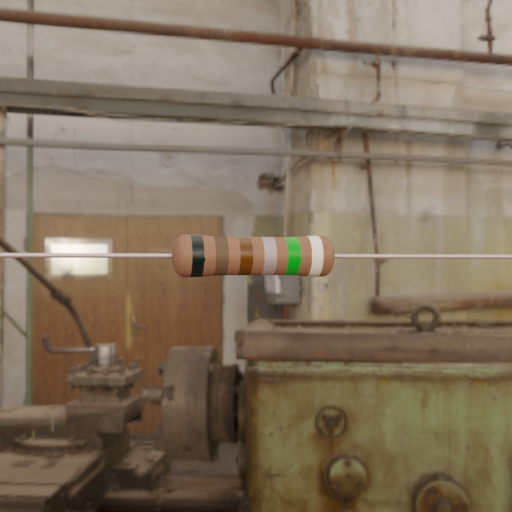
Resistor colour bands (in order): black, brown, brown, silver, green, white